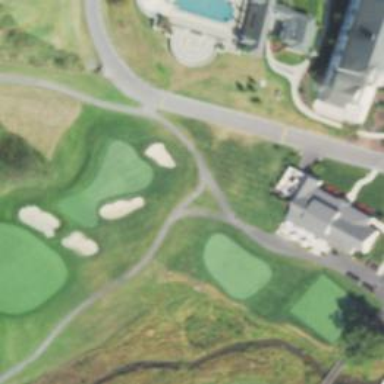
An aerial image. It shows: Golf cartpath that is also road path.